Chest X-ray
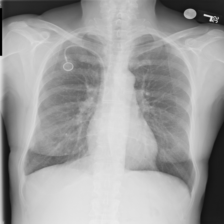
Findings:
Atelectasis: negative
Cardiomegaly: negative
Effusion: negative
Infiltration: negative
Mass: negative
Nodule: negative
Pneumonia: negative
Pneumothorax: negative
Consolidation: negative
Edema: negative
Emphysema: negative
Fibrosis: negative
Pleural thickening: negative
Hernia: negative